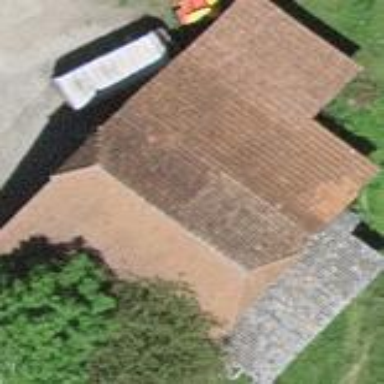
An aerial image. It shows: Barn.